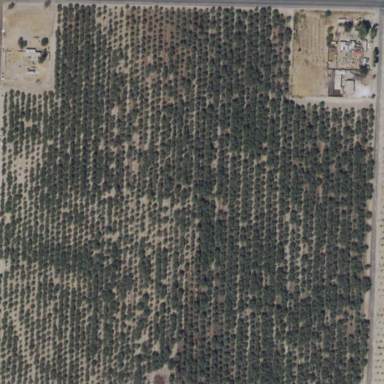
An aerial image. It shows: Orchard filled with almond trees.